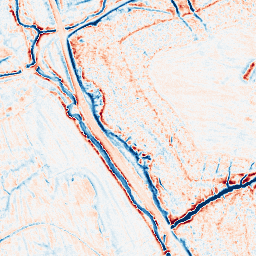
Category: edge_preserving
Decomposition family: anisotropic_diffusion
Decomposition parameters: iterations: 50
kappa: 100
gamma: 0.05
Upsampling method: quartic
Upsampling parameters: scale: 2
Upsampling scale: 2